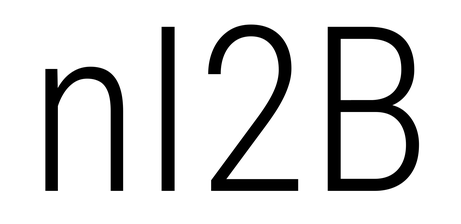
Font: Roboto_Condensed_Light